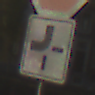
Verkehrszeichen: VerlaufVorfahrtsstrasse2
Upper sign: Stop
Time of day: SunriseSunset
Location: Outdoor (Urban)
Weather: PartlyCloudy
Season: Autumn
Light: Natural